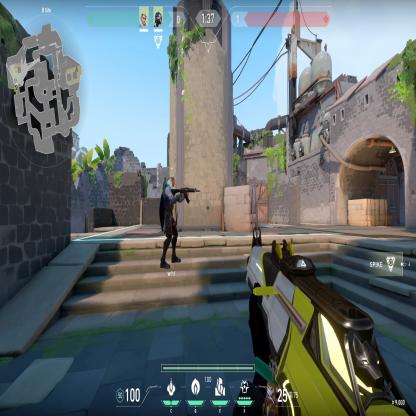
Label: teammate